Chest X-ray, PA view. Patient: 51 years old, sex M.
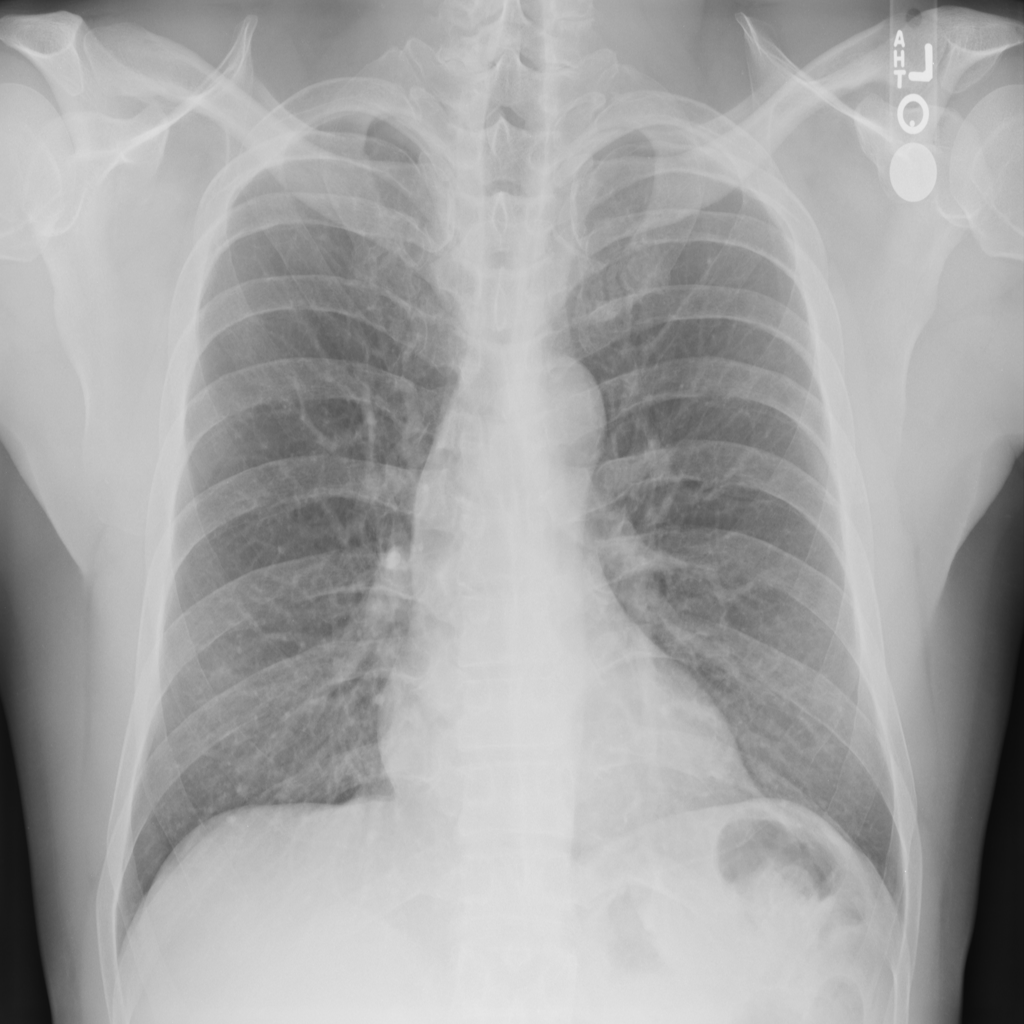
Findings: No Finding